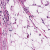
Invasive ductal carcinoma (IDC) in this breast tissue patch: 0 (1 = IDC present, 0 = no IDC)